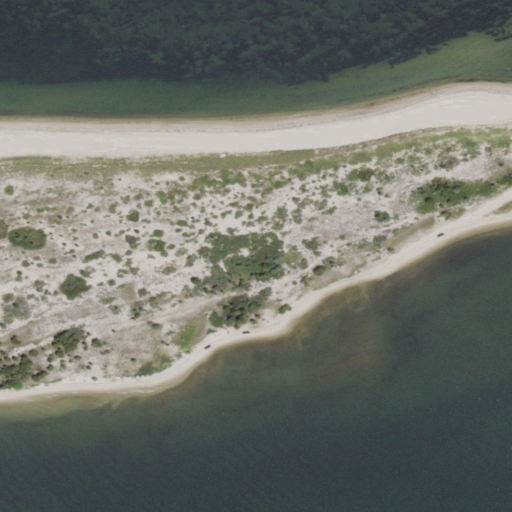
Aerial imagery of cape in New York named Cedar Point containing open water and barren land